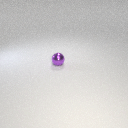
small purple metal sphere